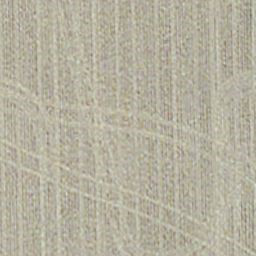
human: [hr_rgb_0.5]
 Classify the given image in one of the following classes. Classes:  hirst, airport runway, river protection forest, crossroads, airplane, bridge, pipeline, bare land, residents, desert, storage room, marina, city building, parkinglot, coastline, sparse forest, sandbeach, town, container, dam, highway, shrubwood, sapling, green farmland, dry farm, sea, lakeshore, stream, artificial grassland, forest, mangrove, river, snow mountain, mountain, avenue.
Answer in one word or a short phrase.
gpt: dry farm